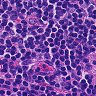
Metastatic tissue present: no